Question: Ok, so i have OBJ A an falling object. OBJ B is like a coin...and i want to colect it. When intersecting these 2 objects. obj b affects falling speed/trajectory of obj a..
I'm using this:
'- (void)didBeginContact:(SKPhysicsContact *)contact'
How can i make when intersecting "obj b" with "obj a" do not affect falling speed or trajectory of "obj a"?
This is "obj a":
'''
ship = [SKSpriteNode spriteNodeWithImageNamed:@"theShip"];
ship.name=@"ship";
ship.anchorPoint=CGPointMake(0.5, 0.5);
ship.size=CGSizeMake(100, 50);
ship.position=CGPointMake(CGRectGetMidX(myWorld.frame), 0);
ship.physicsBody.dynamic = YES;
[SKPhysicsBody bodyWithCircleOfRadius:50];
ship.physicsBody = [SKPhysicsBody bodyWithCircleOfRadius:ship.frame.size.width * 0.5];
ship.physicsBody.allowsRotation=NO;
ship.physicsBody.categoryBitMask=shipCategory;
ship.physicsBody.contactTestBitMask = coinCategory | padCategory;
'''
And this is "obj b":
'''
Coin *node = [Coin node];
[node setPosition:position];
[node setName:@"node_coin"];
[node setCoinType:coinType];
SKSpriteNode *sprite;
if (coinType == COIN_NORMAL) {
sprite = [SKSpriteNode spriteNodeWithColor:[UIColor yellowColor] size:CGSizeMake(50, 50)];
} else if (coinType == COIN_DOUBLE){
sprite = [SKSpriteNode spriteNodeWithColor:[UIColor redColor] size:CGSizeMake(50, 50)];
}else if (coinType == COIN_TRIPLE){
sprite = [SKSpriteNode spriteNodeWithColor:[UIColor blueColor] size:CGSizeMake(50, 50)];
}
[node addChild:sprite];
node.physicsBody = [SKPhysicsBody bodyWithCircleOfRadius:sprite.size.width/2];
node.physicsBody.affectedByGravity=NO;
node.physicsBody.dynamic = NO;
node.physicsBody.categoryBitMask = coinCategory;
node.physicsBody.collisionBitMask = 0;
node.physicsBody.contactTestBitMask = 0;
'''
I've attached an image to make this more clear..

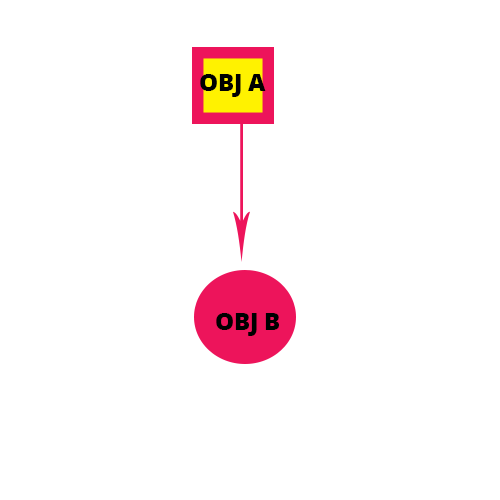
Answer: TL;DR: 'collisionBitMask' is set to '0xFFFFFFFF' (i.e., all bits set - thanks 0x141E) by default.
This means that will collide with every object that has its 'physicsBody'set.
: set 'collisionBitMask' of to something different than 0.
:
'''
@property (nonatomic, assign) uint32_t collisionBitMask;
'''